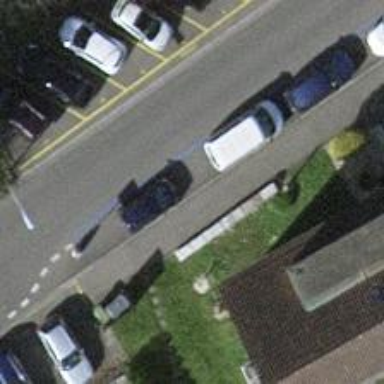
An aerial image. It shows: Parking lane for vehicles.